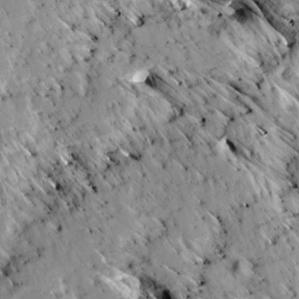
Label: non_frost